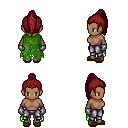
a pixel art fantasy rpg character, female body template, human, dark skin, green tattered cape, metal pants, brunette long topknot hairstyle, metal gloves, brown slippers, four views (front, back, left, right), 2x2 character sprite sheet, small pixel art, hard edges, no anti-aliasing